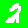
Digit: 2